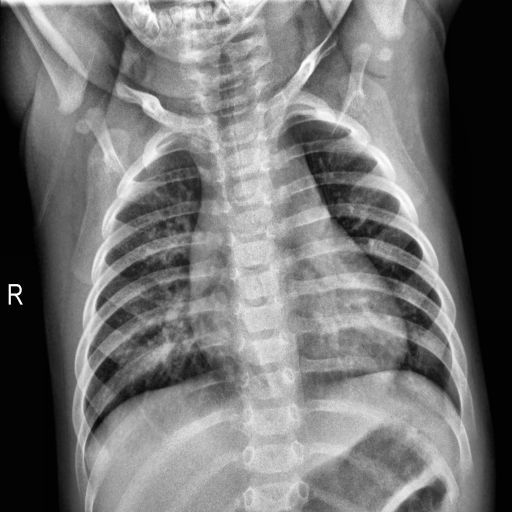
Finding: NORMAL